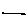
Label: line